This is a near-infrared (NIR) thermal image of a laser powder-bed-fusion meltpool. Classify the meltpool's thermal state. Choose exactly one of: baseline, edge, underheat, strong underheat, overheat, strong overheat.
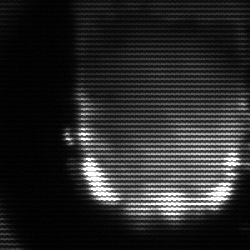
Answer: baseline